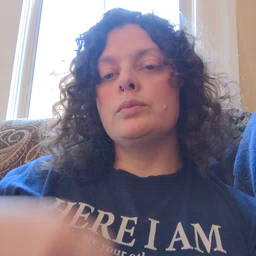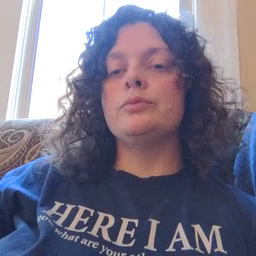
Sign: chin